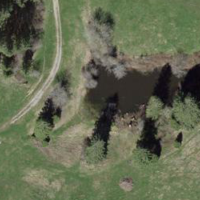
EUNIS habitat code: 52
Species observed at this site:
Caltha palustris